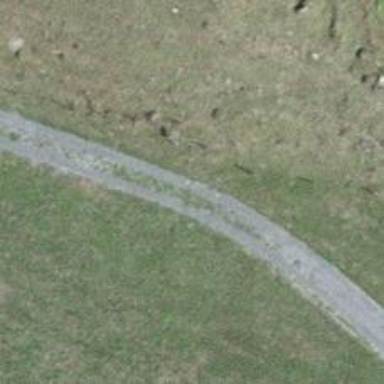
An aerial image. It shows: Well-maintained track road of grade 1.